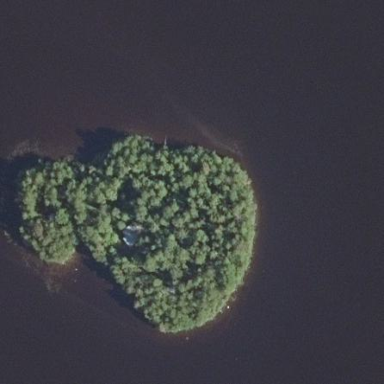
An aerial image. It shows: Image showing island.